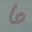
Label: 6